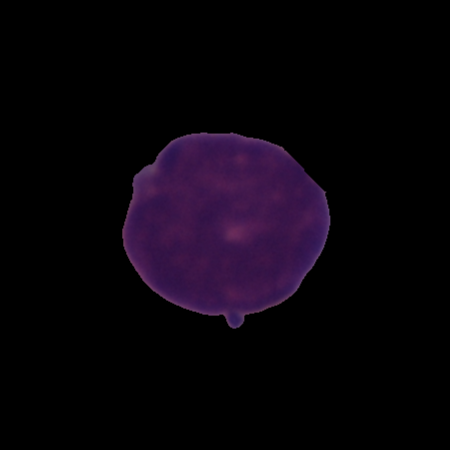
Label: cancer